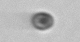
Label: nanoplankton_mix